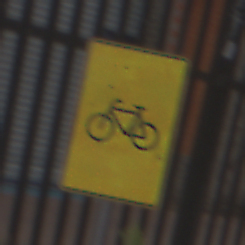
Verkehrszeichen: RadverkehrOhnePfeilsymbol
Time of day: MorningAfternoon
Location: Outdoor (Urban)
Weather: Overcast
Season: NotSpecified
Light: Natural